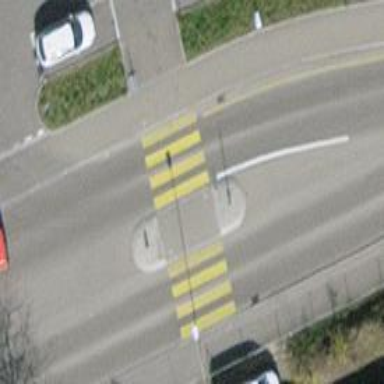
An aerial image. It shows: Marked footway crossing with table traffic calming feature.